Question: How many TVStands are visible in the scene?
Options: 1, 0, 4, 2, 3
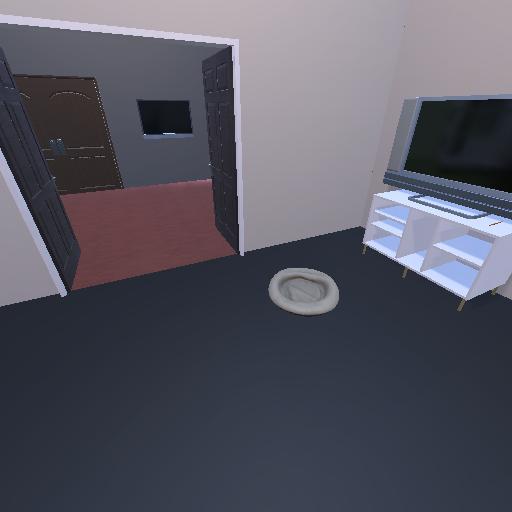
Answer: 1